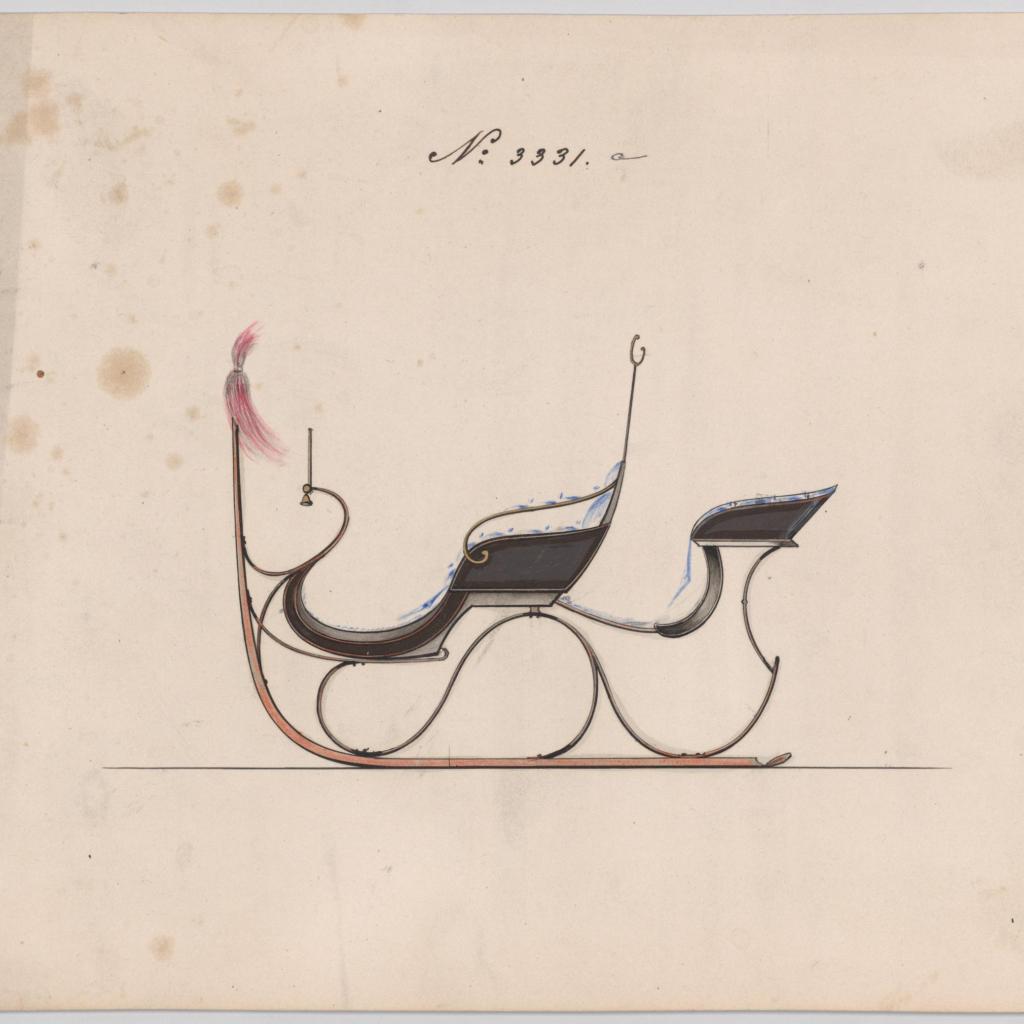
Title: Rumble Sleigh #3331a
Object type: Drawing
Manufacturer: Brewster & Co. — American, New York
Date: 1877
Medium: Pen and black ink watercolor and gouache with gum arabic
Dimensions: Sheet: 6 9/16 x 9 1/2 in. (16.7 x 24.1 cm)
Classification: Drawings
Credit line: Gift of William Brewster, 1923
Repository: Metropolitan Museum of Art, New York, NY